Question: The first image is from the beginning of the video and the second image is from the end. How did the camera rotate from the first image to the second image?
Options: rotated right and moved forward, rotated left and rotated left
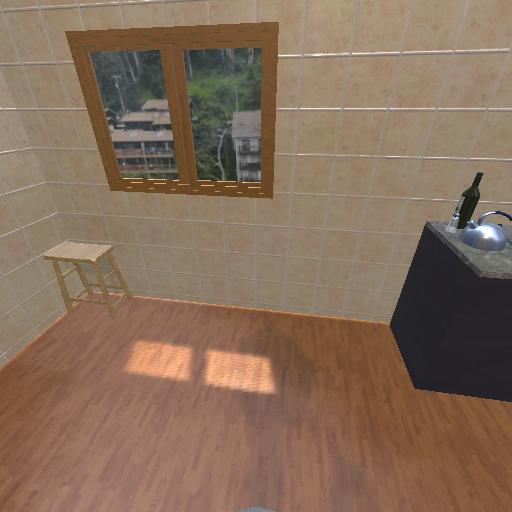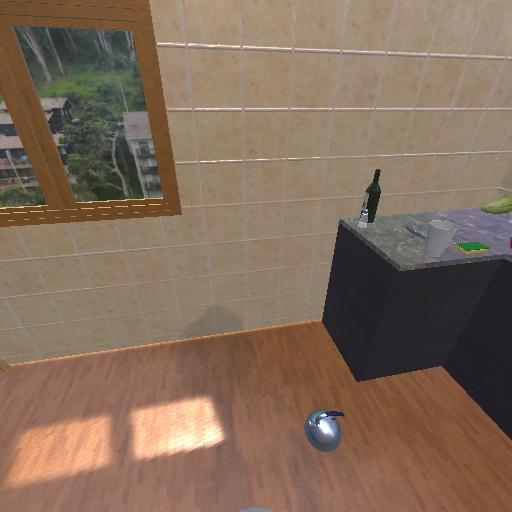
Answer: rotated right and moved forward